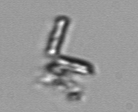
Label: Thalassionema